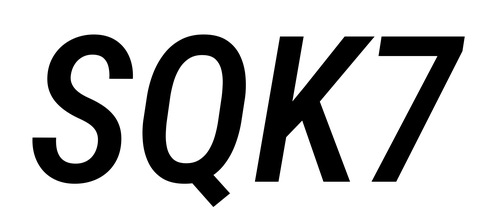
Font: Roboto-Italic_Condensed_Medium_Italic